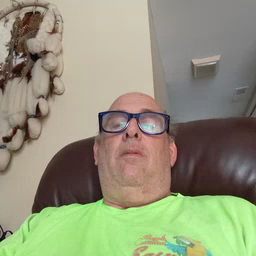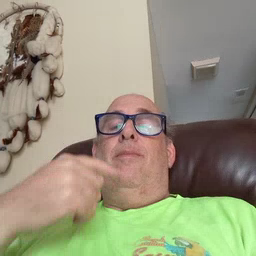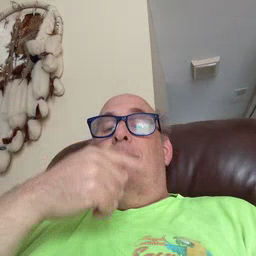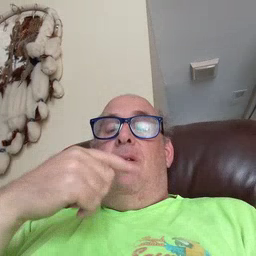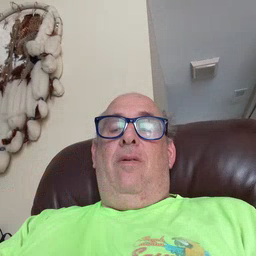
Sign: mouth